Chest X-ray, PA view. Patient: 70 years old, sex F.
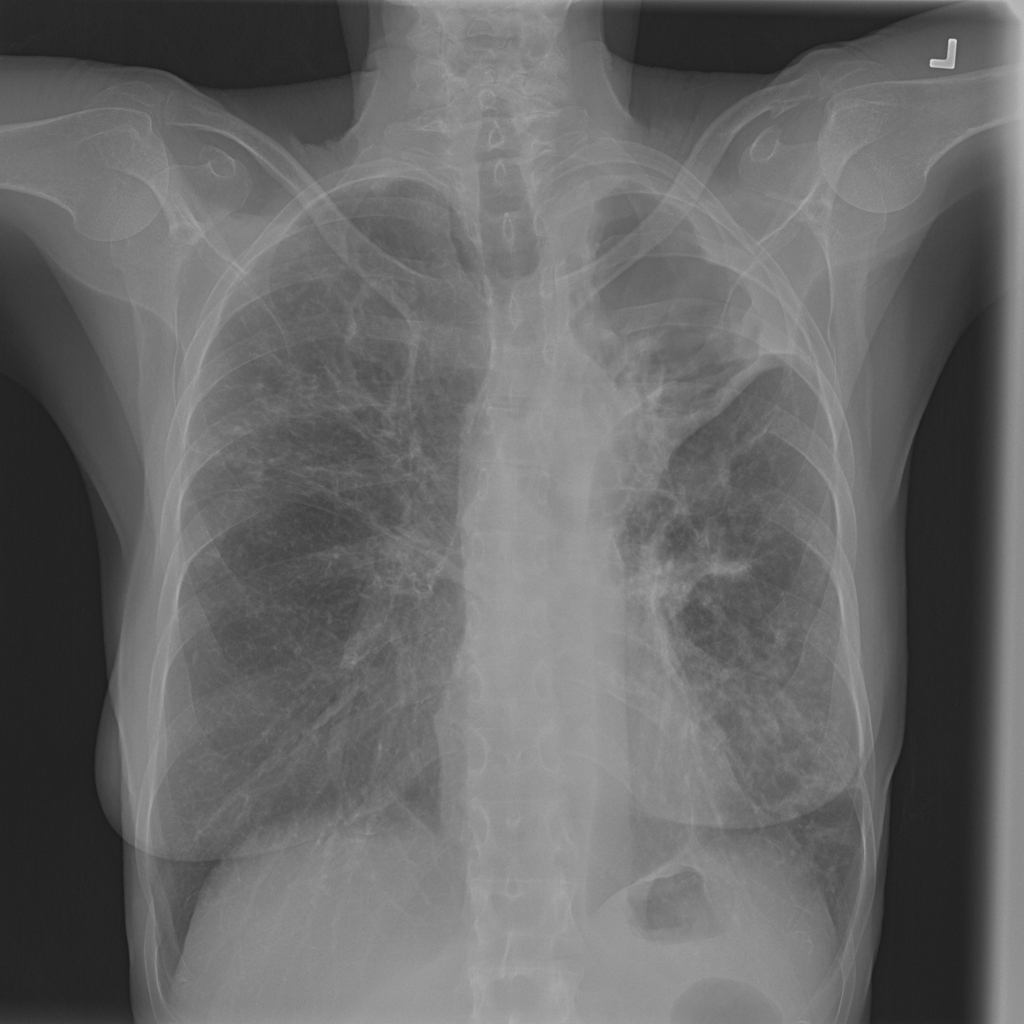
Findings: Infiltration